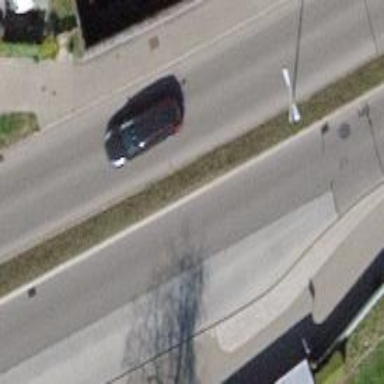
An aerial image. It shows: Bus stop with designated public transport stop position.